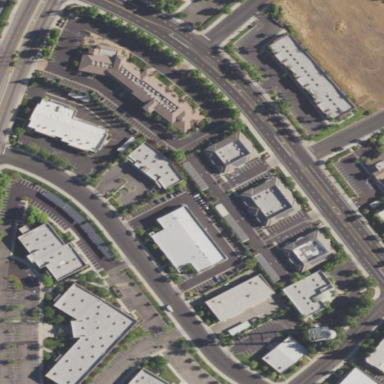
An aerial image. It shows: Commercial area.